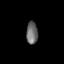
Tissue: prostate
Cell type: B cells
Senescence score: 0.3369
Nuclear area (px): 250
Mean DAPI intensity: 107.084